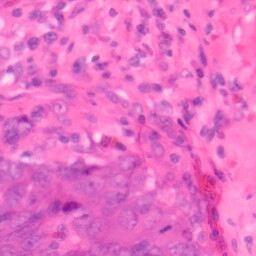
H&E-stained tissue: Colon